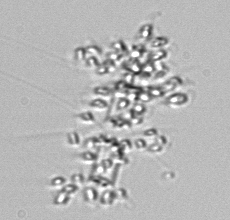
Label: Chaetoceros_didymus_TAG_external_flagellate